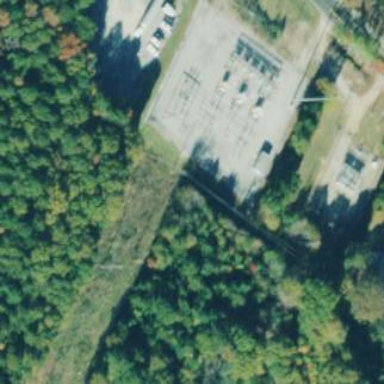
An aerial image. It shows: Distribution-level power substation.